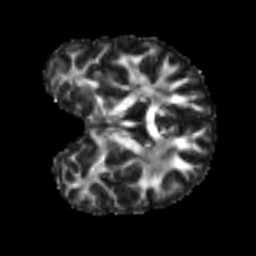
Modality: FA
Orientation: coronal
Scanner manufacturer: siemens
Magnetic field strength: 3 T
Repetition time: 4 s
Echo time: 0.0594 s